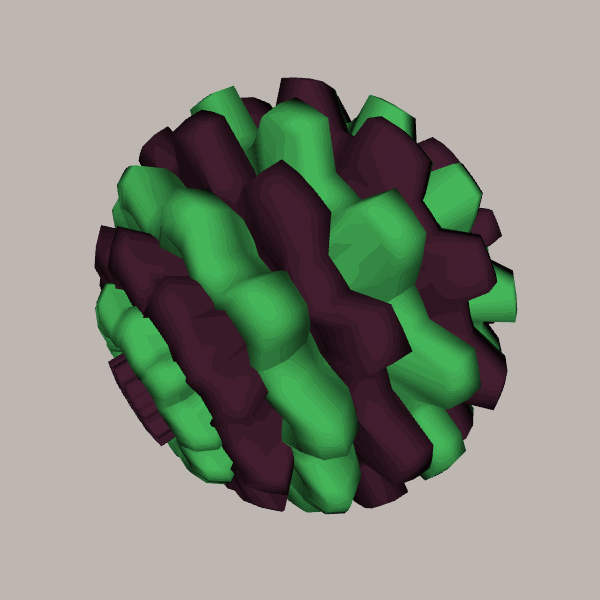
Background: light